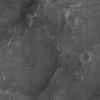
Atmospheric dust classification: not_dusty